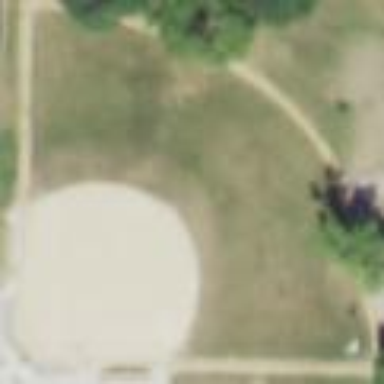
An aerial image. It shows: Baseball pitch for leisure land.